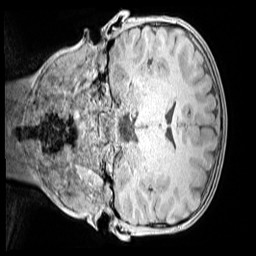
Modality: MP2RAGE
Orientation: coronal
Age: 9
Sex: male
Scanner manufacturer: siemens
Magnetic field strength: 3 T
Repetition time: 4 s
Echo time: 0.00299 s